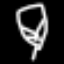
Label: leaf